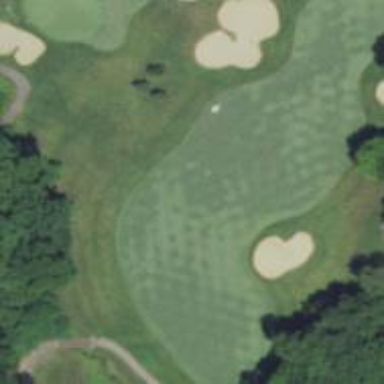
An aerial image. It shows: Golf hole.